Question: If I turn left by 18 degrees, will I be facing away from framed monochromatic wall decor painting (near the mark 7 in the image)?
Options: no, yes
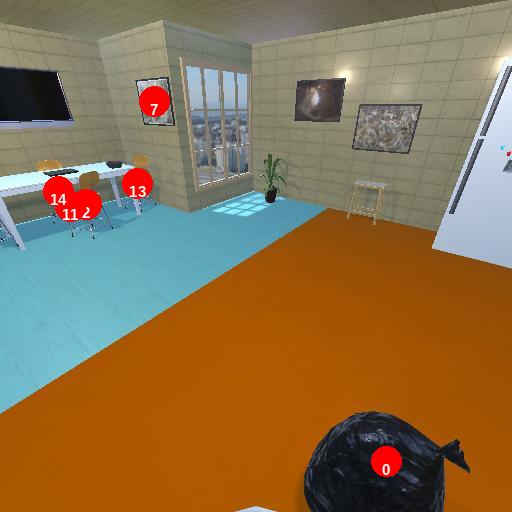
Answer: no